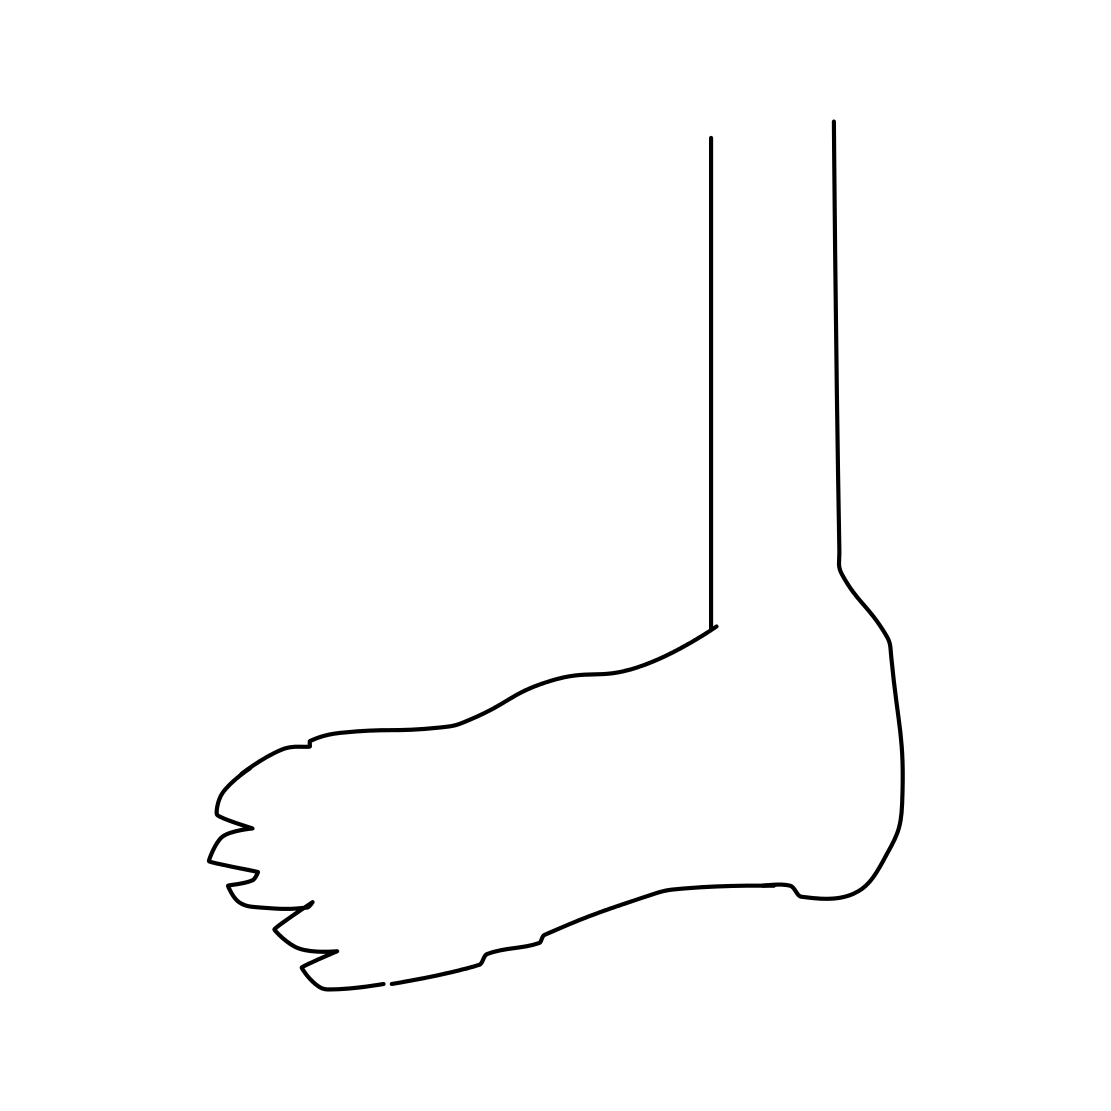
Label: foot